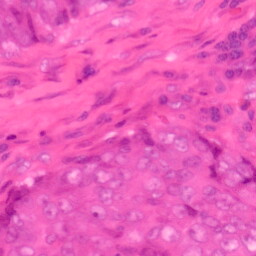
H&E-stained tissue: Colon